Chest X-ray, PA view. Patient: 52 years old, sex M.
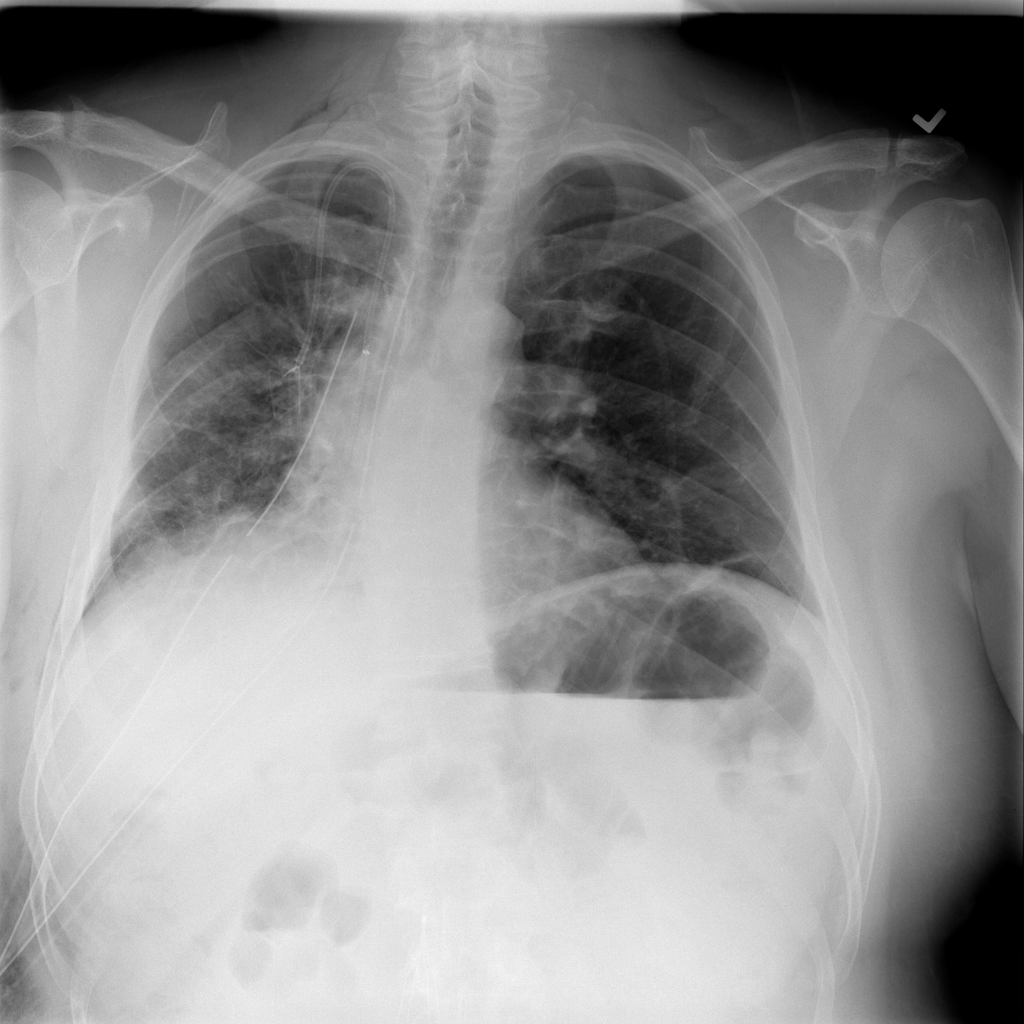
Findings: Emphysema